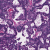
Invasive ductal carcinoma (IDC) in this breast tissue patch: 1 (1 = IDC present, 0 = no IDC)